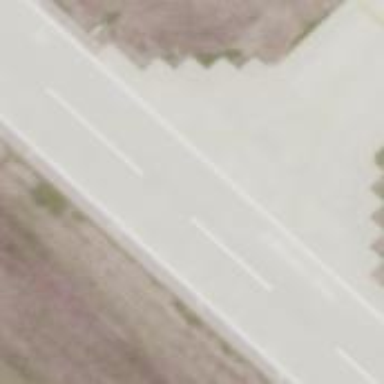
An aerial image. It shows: View of taxiway at the airport.